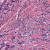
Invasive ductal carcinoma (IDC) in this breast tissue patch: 1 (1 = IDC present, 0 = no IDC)